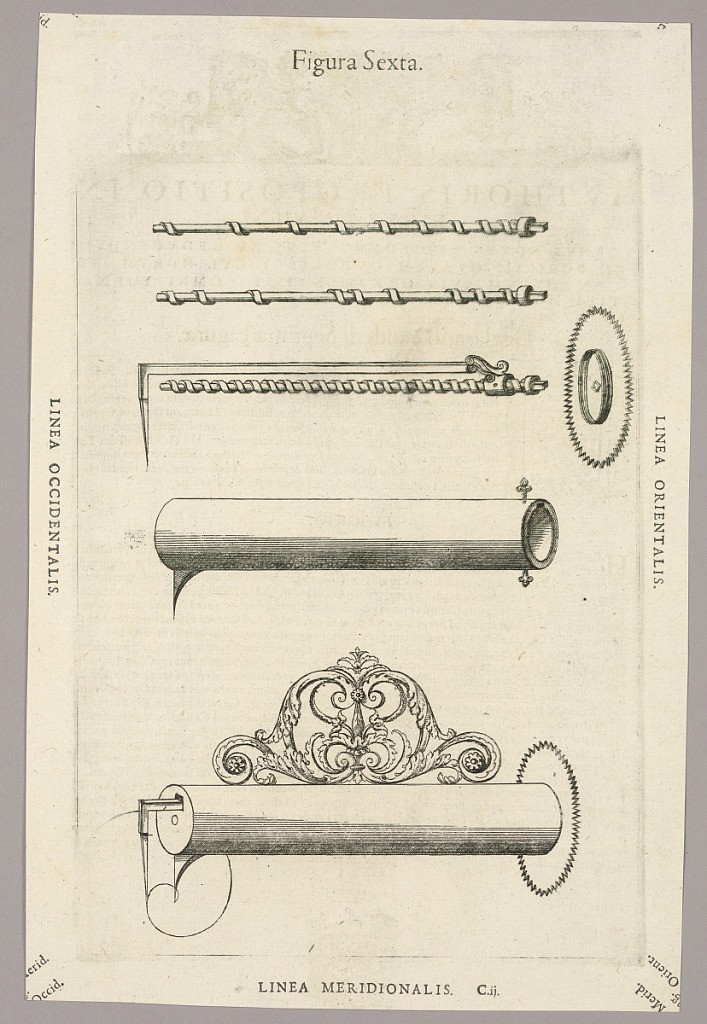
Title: Plate VI, from Theatrum instrumentorum et machinarum
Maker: Julio Paschale
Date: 1582
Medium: Woodcut on paper
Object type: Print
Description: Metal instruments for drawing spirals. Above, three screws with wide threads. An arm attached, which rides on them, inside, a pipe, center. Below, the sections joined. The arm moves on the screw inside the pipe. Two points, one on pipe, other on arm, touch paper. Description in latin on verso of 1949-152-203.